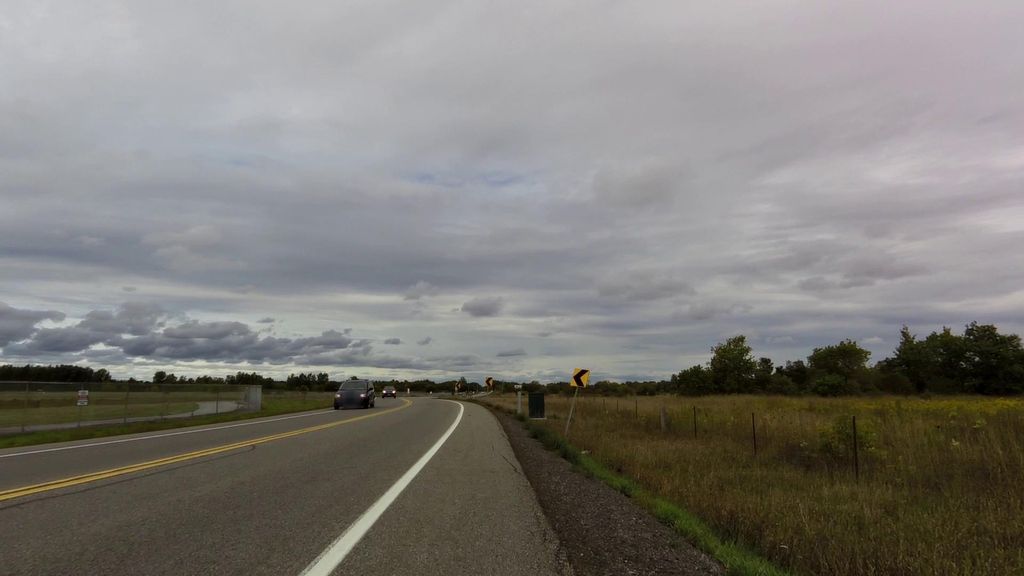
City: ottawa-gatineau